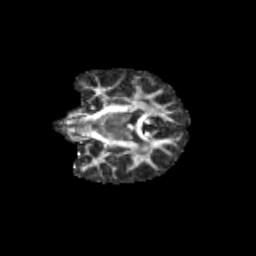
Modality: FA
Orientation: coronal
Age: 12
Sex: female
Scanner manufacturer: siemens
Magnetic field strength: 3 T
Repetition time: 3.8 s
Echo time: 0.07 s